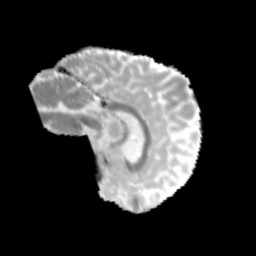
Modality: MD
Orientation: sagittal
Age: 13
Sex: male
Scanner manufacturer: siemens
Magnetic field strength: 3 T
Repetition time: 3.8 s
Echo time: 0.07 s